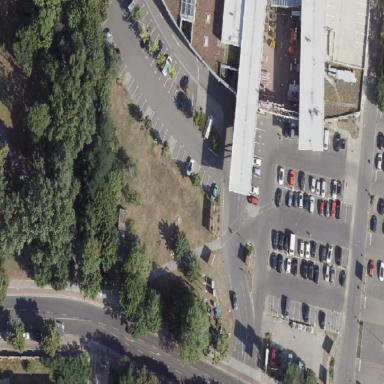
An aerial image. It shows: Parking area with paving stones.